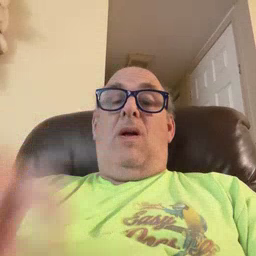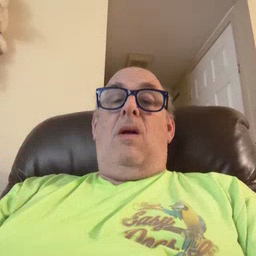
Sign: wake